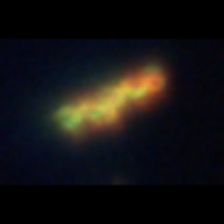
Taxon: Unknown_detritus
Group: Unknown